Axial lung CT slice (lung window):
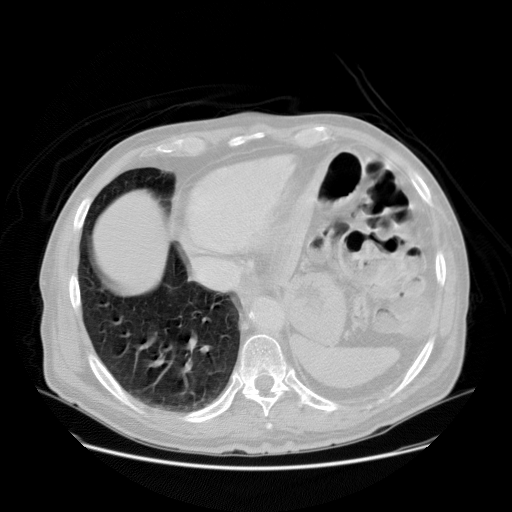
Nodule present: no